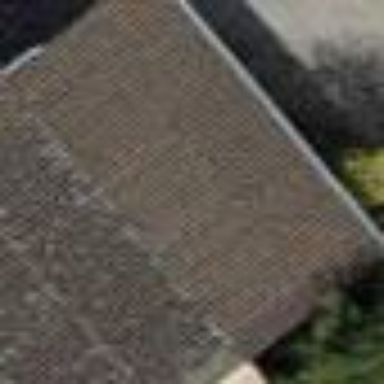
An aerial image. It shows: View of roof of building.